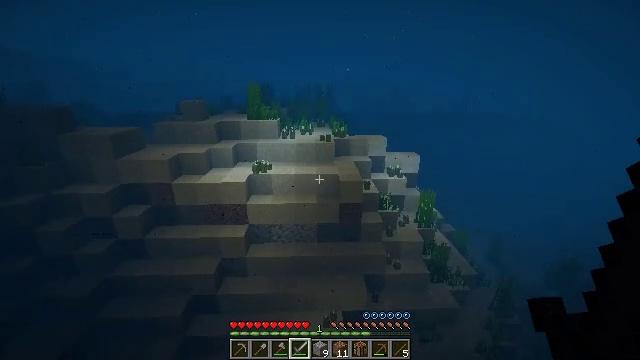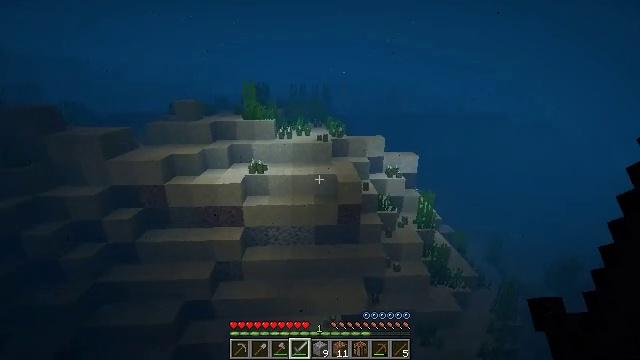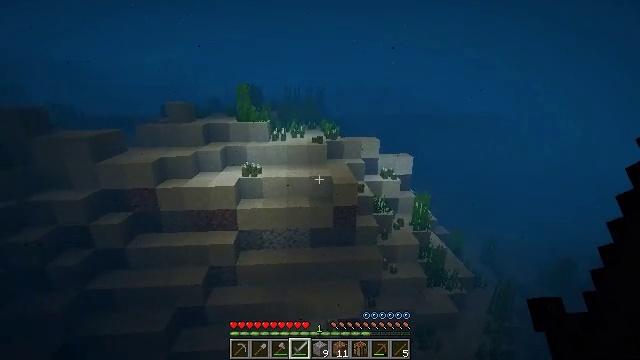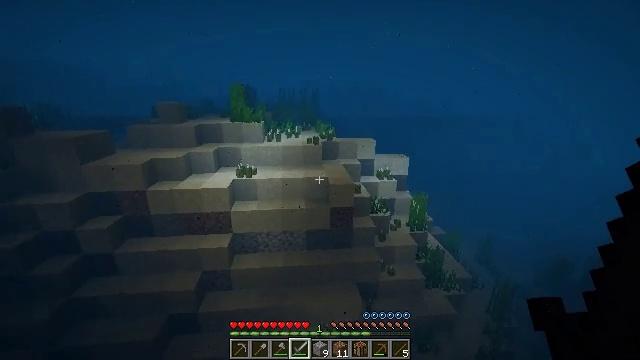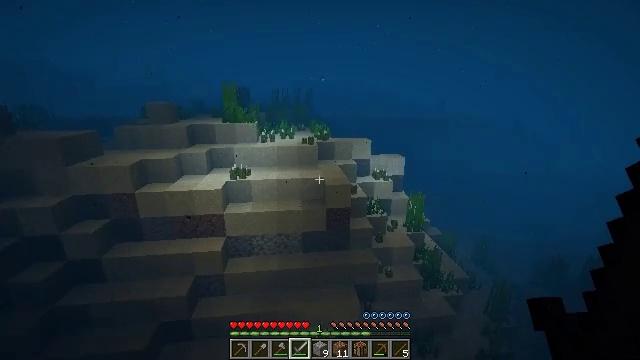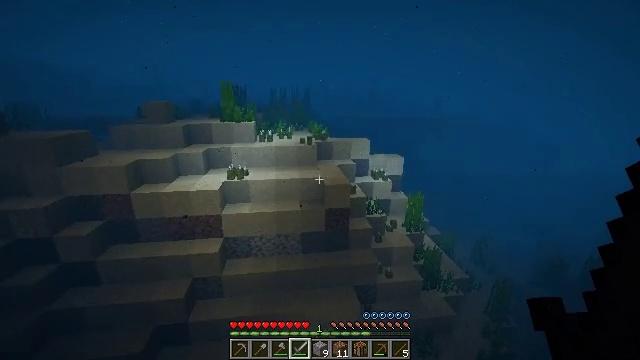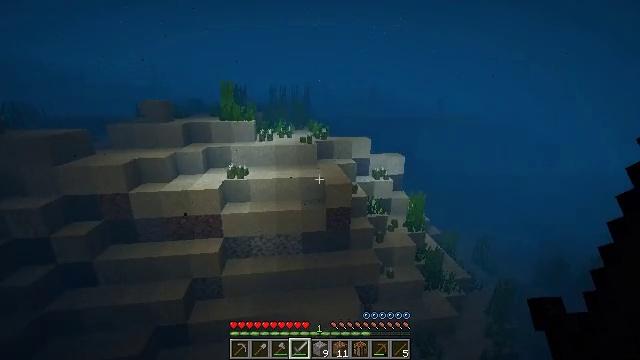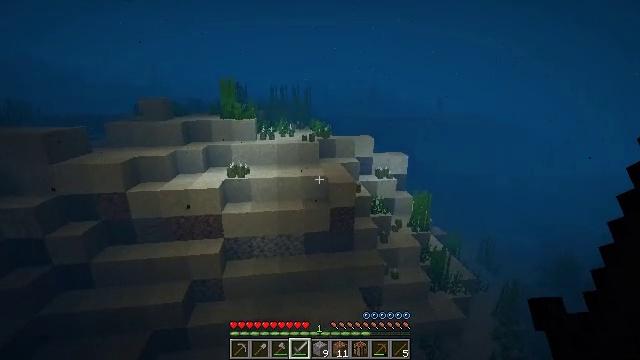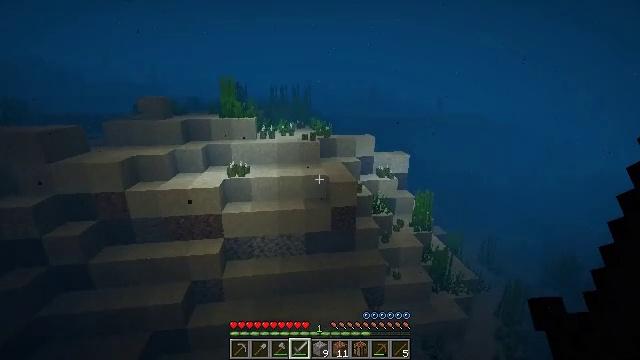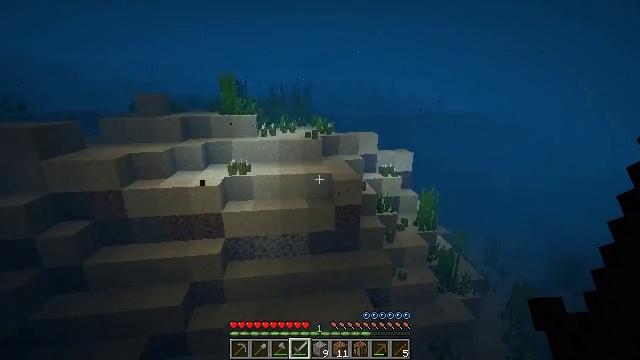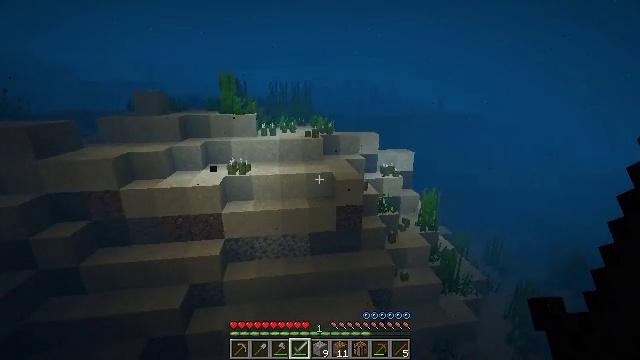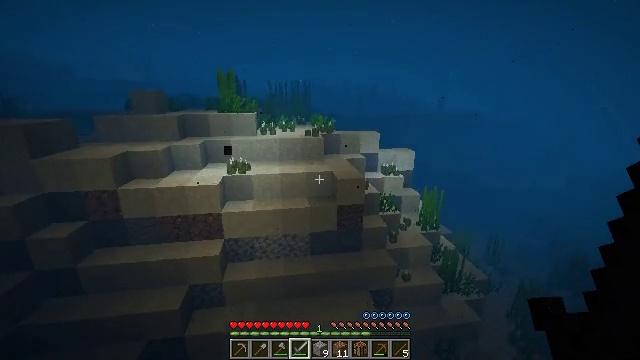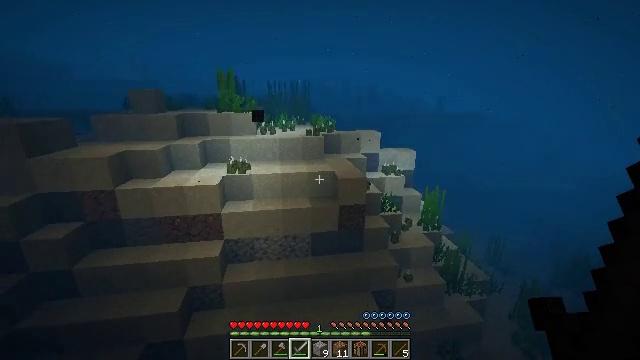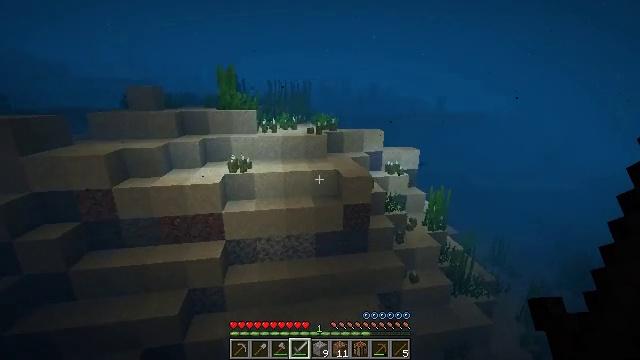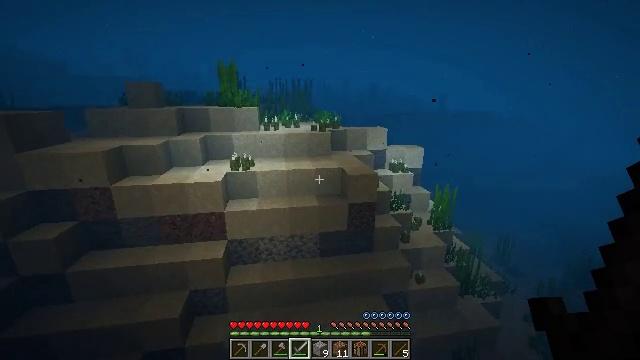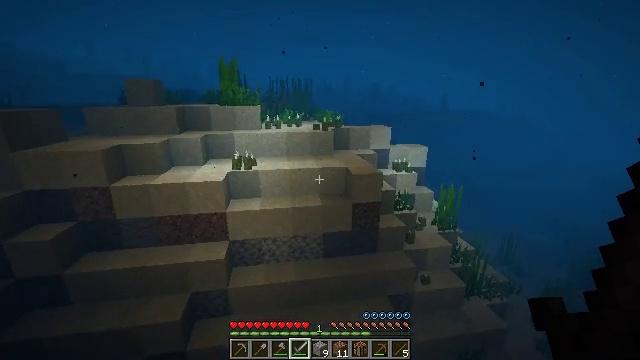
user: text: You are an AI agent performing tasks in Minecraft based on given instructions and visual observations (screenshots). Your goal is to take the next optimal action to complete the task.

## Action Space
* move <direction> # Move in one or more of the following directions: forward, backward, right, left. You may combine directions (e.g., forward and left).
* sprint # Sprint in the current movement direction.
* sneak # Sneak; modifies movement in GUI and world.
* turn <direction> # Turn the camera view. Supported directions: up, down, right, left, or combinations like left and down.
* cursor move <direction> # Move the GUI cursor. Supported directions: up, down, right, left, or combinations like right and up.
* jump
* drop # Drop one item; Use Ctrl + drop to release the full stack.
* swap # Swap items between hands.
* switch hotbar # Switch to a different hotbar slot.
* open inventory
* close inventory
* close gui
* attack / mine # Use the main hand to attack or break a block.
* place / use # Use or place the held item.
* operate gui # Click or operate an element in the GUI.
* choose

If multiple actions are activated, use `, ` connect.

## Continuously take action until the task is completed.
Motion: motion action
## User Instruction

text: Use hand or tool to break sea pickles.
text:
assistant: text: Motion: move forward and move left, sprint
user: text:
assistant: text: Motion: move forward and move left, sprint, turn right
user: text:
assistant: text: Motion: move forward and move left, sprint, turn right
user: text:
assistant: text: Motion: move forward and move left, sprint, turn right
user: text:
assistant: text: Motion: move forward and move left, sprint
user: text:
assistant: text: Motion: move forward and move left, sprint
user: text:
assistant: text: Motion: move forward and move left, sprint
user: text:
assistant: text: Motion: move forward and move left, sprint
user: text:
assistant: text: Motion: move forward and move left, sprint
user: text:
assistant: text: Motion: move forward and move left, sprint
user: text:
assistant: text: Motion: move forward and move left, sprint
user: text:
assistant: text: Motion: move forward and move left, sprint
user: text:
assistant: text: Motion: move forward and move left, sprint
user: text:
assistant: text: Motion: move forward and move left, sprint
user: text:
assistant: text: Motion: move forward and move left, sprint, jump
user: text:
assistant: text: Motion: move forward and move left, sprint, jump
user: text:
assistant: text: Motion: move forward and move left, sprint, jump
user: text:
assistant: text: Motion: move forward and move left, sprint, jump
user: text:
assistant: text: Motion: move forward and move left, sprint, jump
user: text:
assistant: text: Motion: move forward and move left, sprint, jump
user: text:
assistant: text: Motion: move forward and move left, sprint, jump
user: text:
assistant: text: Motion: move forward and move left, sprint
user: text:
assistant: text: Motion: move forward and move left, sprint
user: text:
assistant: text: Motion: move forward and move left, sprint
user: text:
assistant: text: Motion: move forward, sprint
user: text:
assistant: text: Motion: move forward, sprint
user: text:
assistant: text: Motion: move forward, sprint
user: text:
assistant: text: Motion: move forward, sprint
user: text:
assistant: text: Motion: move forward, sprint
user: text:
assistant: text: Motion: move forward, sprint